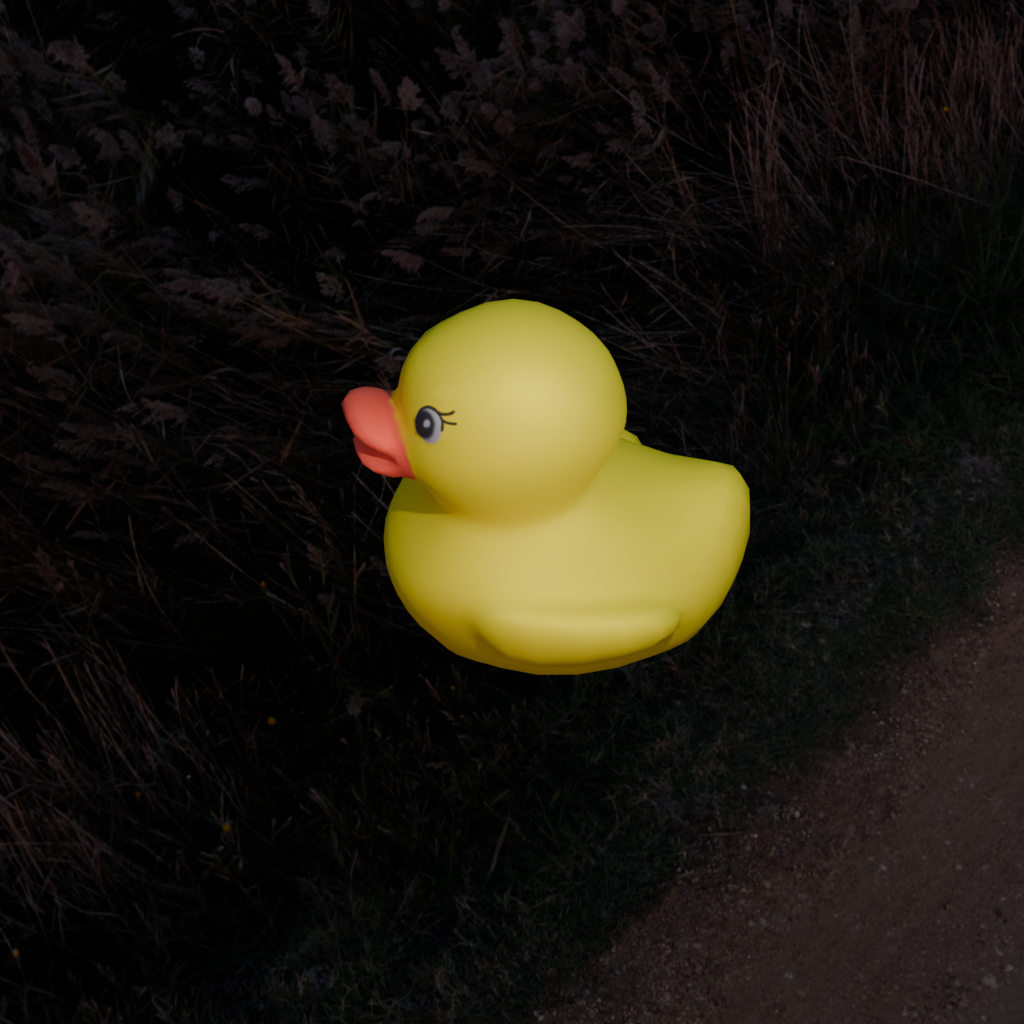
an image of a yellow rubber duck seen from <left> in a muddy path at sunset with fields on both sides.